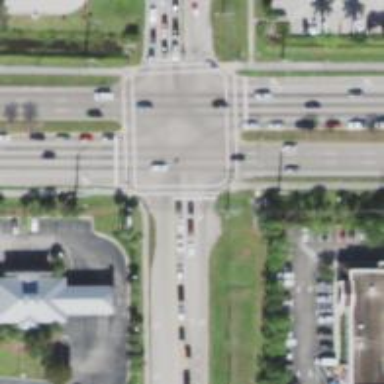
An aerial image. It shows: Uncontrolled crossing at the intersection of cycleway and road.